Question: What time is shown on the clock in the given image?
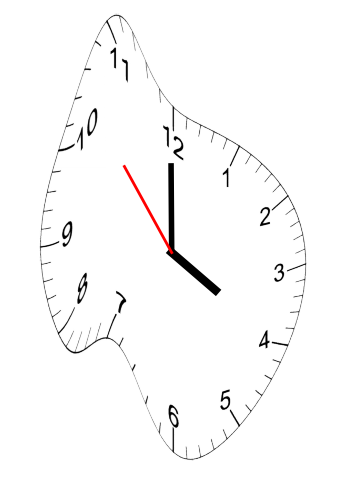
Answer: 03:59:53